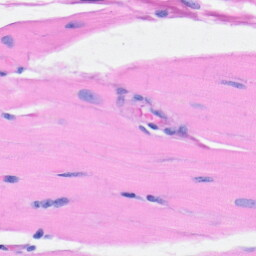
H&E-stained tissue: Heart